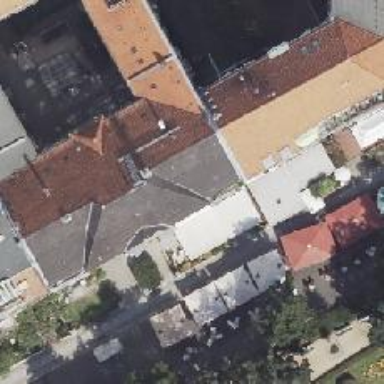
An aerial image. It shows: Restaurant.